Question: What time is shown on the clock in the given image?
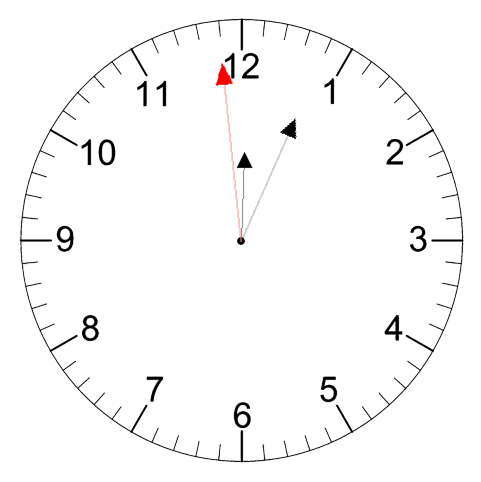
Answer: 12:03:59